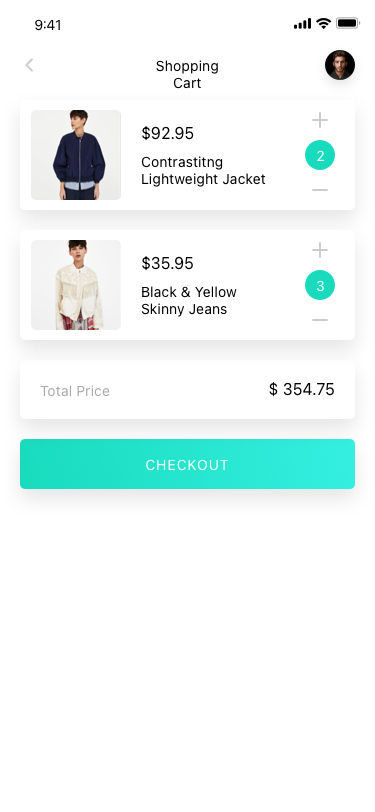
Text in this UI design:
Total Price
$ 354.75
Contrastitng
Lightweight Jacket
$92.95
2
Black & Yellow
Skinny Jeans
$35.95
3
Shopping Cart